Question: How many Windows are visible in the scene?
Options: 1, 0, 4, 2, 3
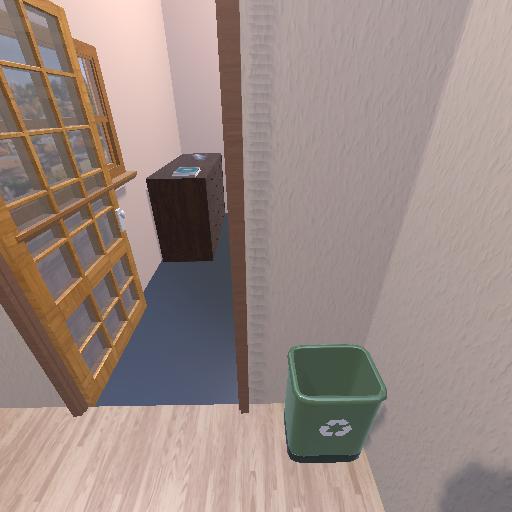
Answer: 1